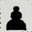
Piece: bP